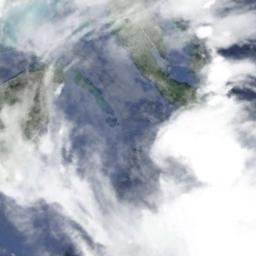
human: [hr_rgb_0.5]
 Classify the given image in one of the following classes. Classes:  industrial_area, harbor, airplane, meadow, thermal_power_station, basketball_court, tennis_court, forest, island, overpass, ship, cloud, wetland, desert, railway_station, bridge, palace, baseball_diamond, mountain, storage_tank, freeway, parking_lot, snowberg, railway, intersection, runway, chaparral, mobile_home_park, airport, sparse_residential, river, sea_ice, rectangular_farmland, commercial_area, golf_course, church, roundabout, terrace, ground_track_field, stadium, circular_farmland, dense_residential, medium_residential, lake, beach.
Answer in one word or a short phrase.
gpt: cloud